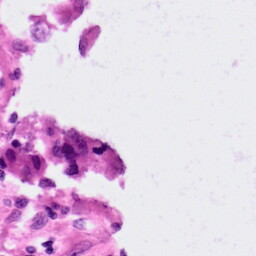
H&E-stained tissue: Lung